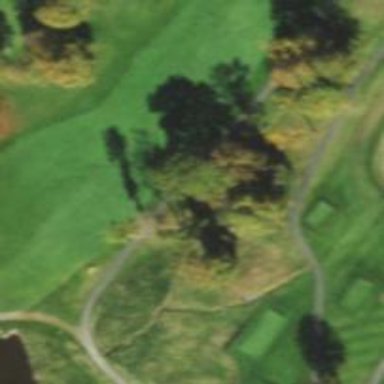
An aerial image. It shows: View of golf hole.